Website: bh-photo
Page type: receipt
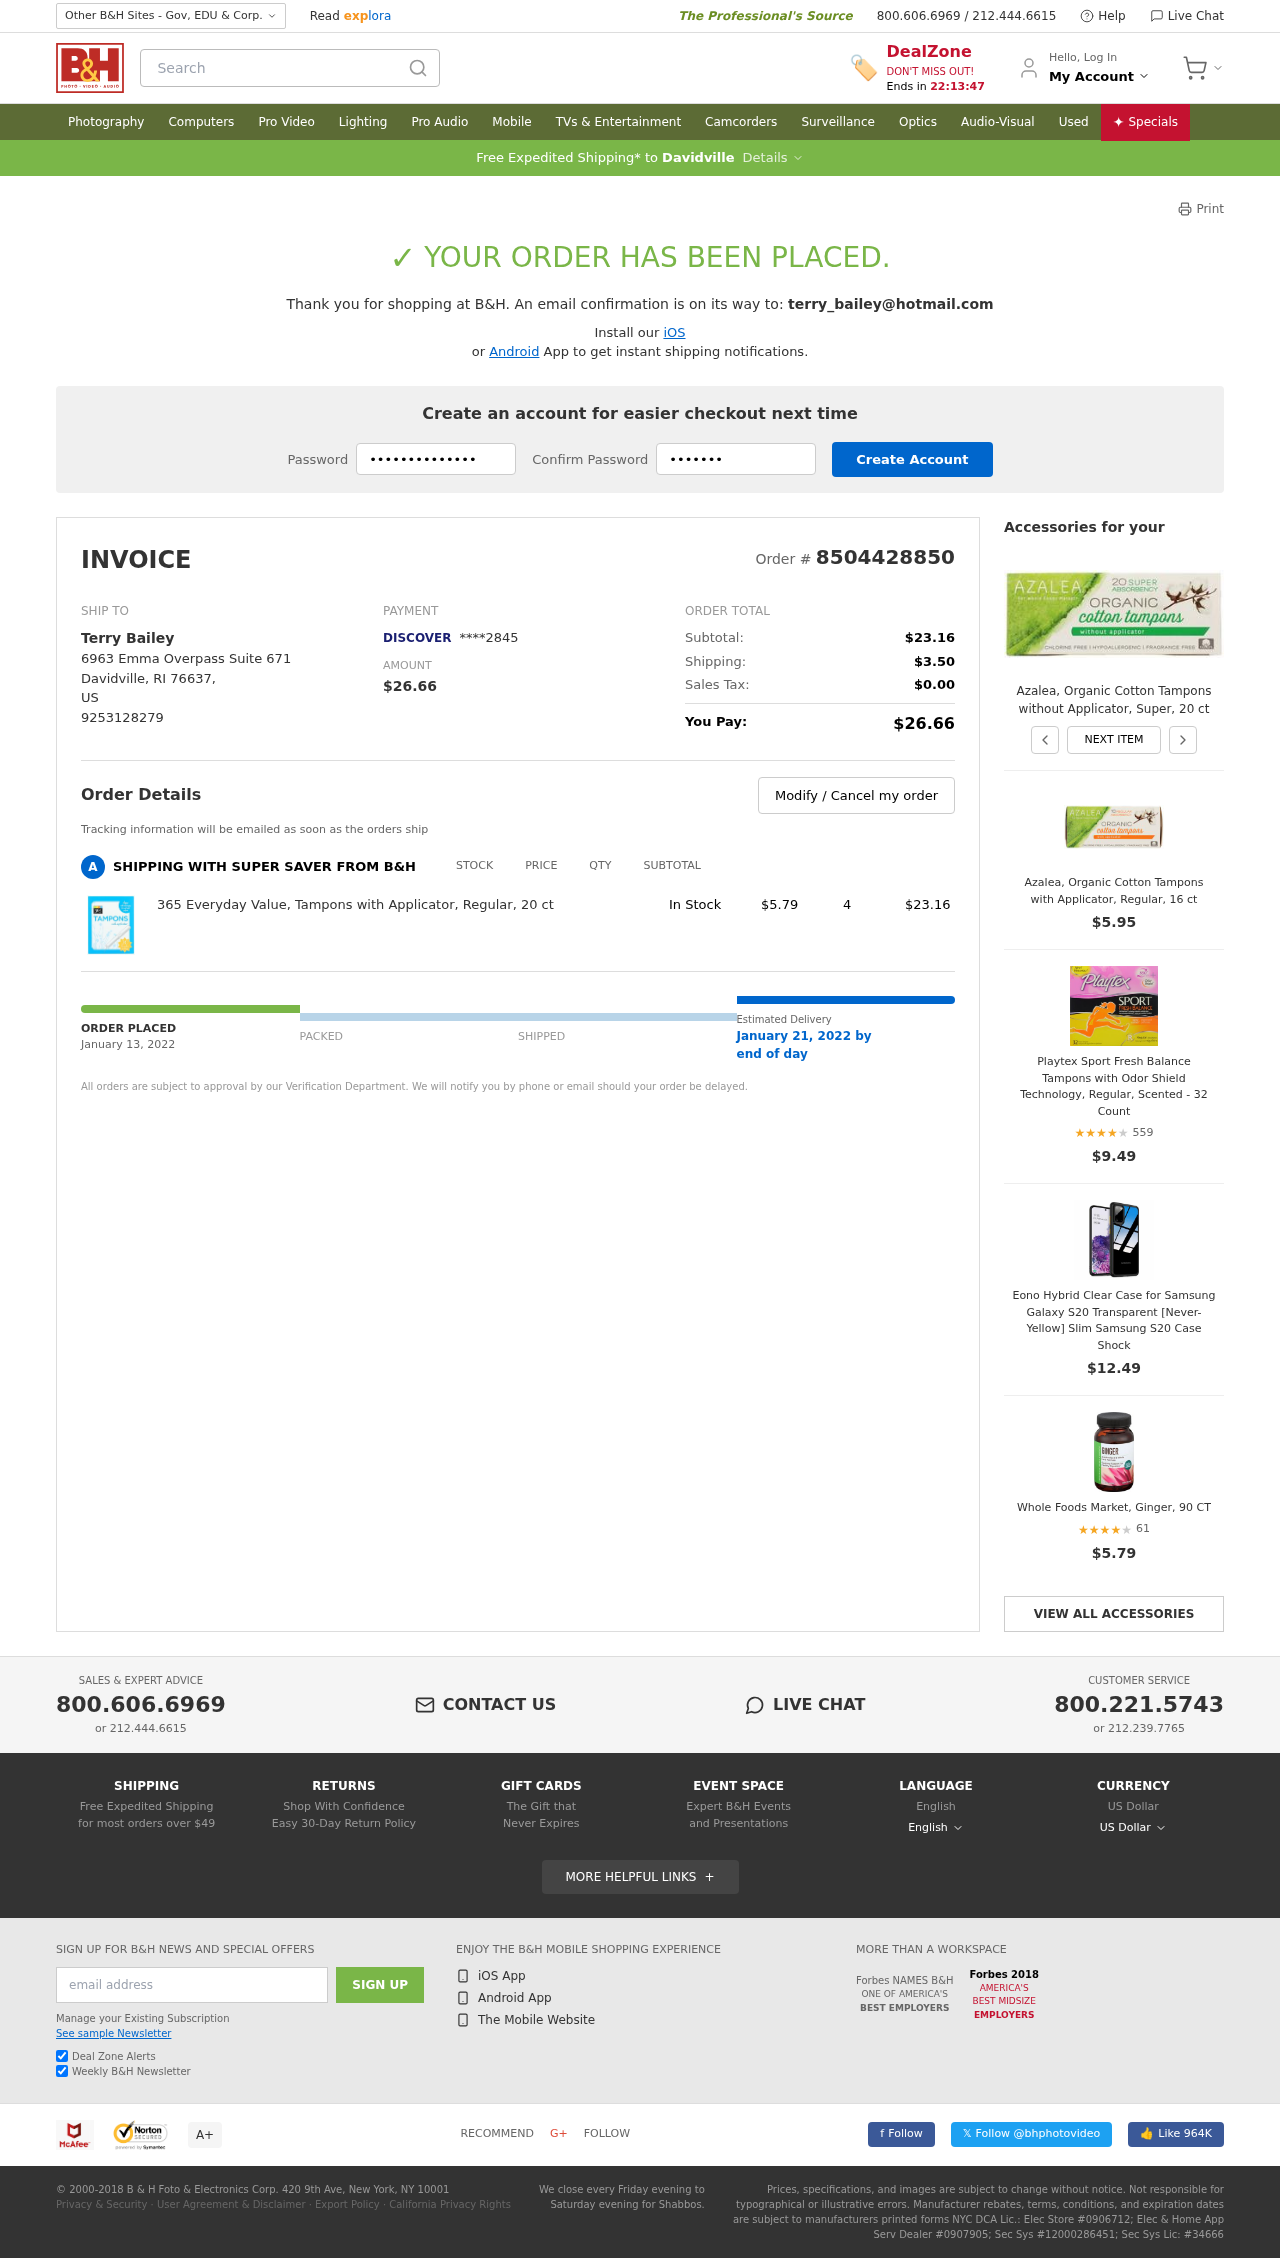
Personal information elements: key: PII_CARD_LAST4
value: ****2845
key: PII_CARD_TYPE
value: DISCOVER
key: PII_CITY
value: Davidville
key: PII_COUNTRY_CODE
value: US
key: PII_EMAIL
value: terry_bailey@hotmail.com
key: PII_FULLNAME
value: Terry Bailey
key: PII_PHONE
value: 9253128279
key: PII_POSTCODE
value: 76637
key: PII_STATE_ABBR
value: RI
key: PII_STREET
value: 6963 Emma Overpass Suite 671
Product elements: key: PRODUCT1_NAME
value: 365 Everyday Value, Tampons with Applicator, Regular, 20 ct
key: PRODUCT1_PRICE
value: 5.79
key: PRODUCT1_QUANTITY
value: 4
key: PRODUCT2_NAME
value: Azalea, Organic Cotton Tampons without Applicator, Super, 20 ct
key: PRODUCT3_NAME
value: Azalea, Organic Cotton Tampons with Applicator, Regular, 16 ct
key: PRODUCT3_PRICE
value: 5.95
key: PRODUCT4_NAME
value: Playtex Sport Fresh Balance Tampons with Odor Shield Technology, Regular, Scented - 32 Count
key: PRODUCT4_NUM_RATINGS
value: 559
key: PRODUCT4_PRICE
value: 9.49
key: PRODUCT4_RATING
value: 4.3
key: PRODUCT5_NAME
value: Eono Hybrid Clear Case for Samsung Galaxy S20 Transparent [Never-Yellow] Slim Samsung S20 Case Shock
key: PRODUCT5_PRICE
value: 12.49
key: PRODUCT6_NAME
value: Whole Foods Market, Ginger, 90 CT
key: PRODUCT6_NUM_RATINGS
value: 61
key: PRODUCT6_PRICE
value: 5.79
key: PRODUCT6_RATING
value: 4.1
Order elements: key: ORDER_ID
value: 8504428850
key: ORDER_TOTAL
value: $26.66
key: ORDER_SUBTOTAL
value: $23.16
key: ORDER_SHIPPING_COST
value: $3.50
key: ORDER_TAX
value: $0.00
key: ORDER_DATE
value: January 13, 2022
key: ORDER_DELIVERY_DATE
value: January 21, 2022 by
Search elements: key: HEADER_SEARCH
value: Search